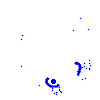
Particle: electron